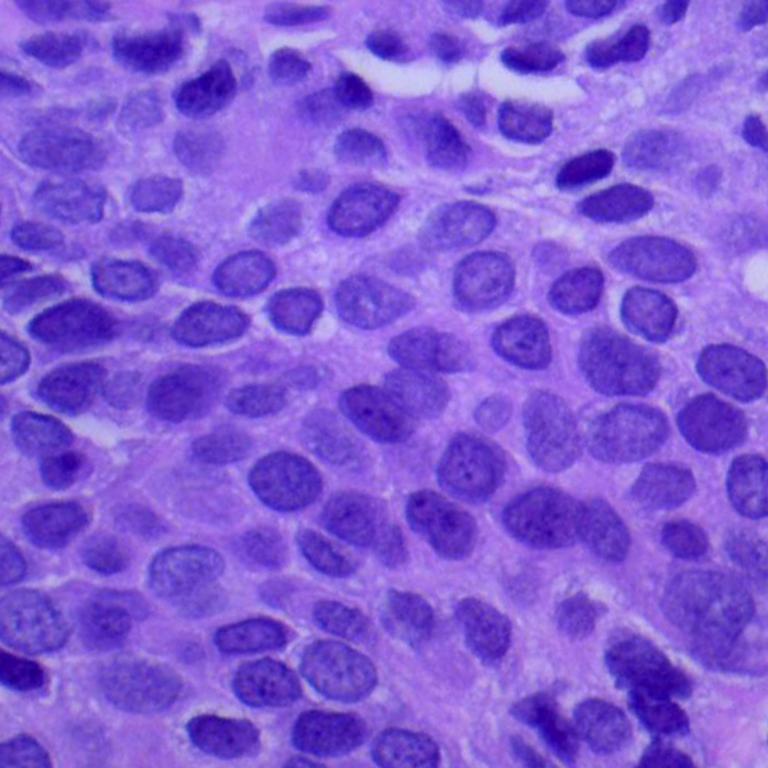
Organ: lung
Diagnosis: squamous carcinomas